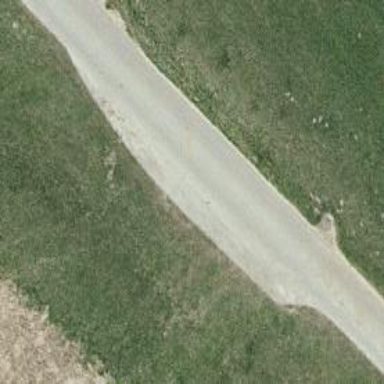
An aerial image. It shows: Passing place on the road.